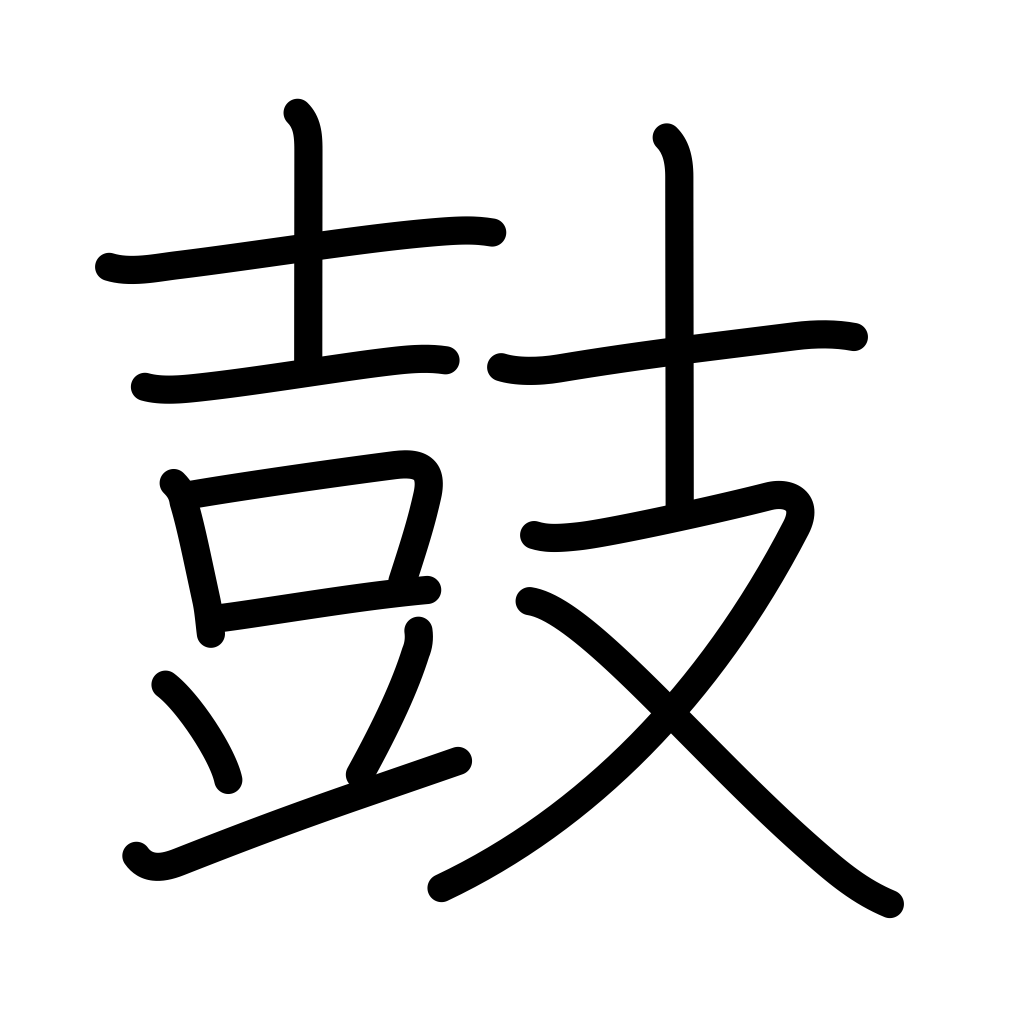
Meaning: drum, beat, rouse, muster